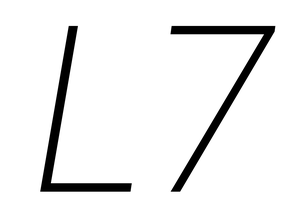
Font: Roboto-Italic_ExtraLight_Italic